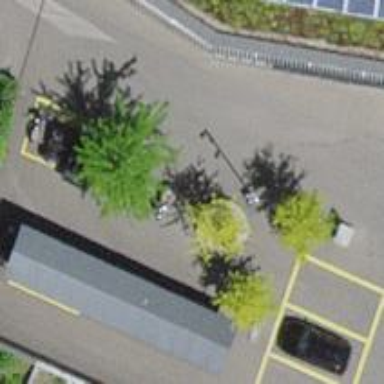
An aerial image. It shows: Bicycle parking facility.